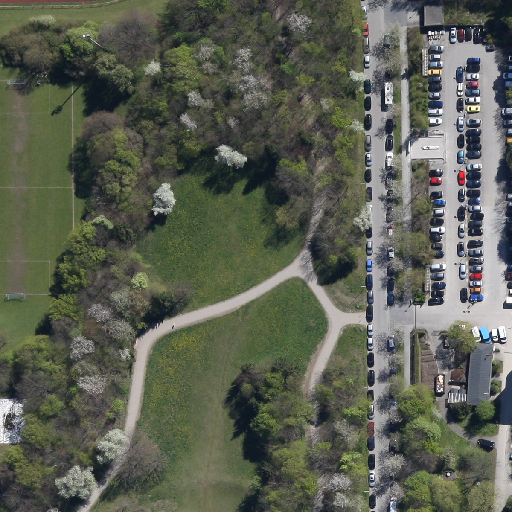
Referring expression: light-duty vehicle